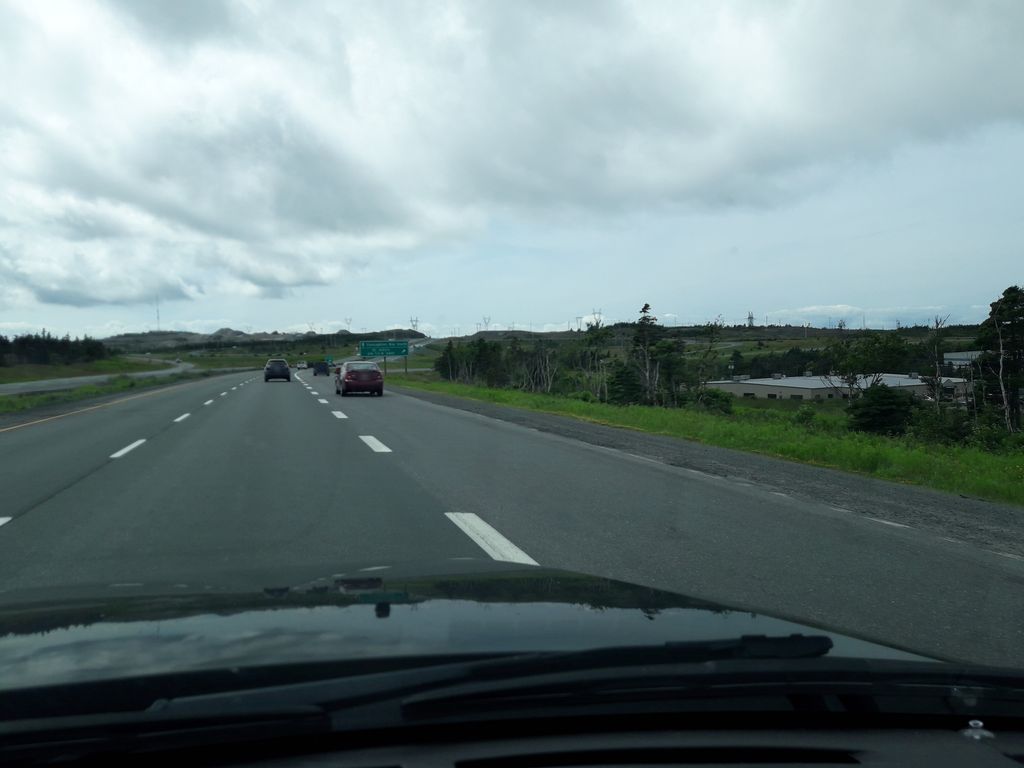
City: st_johns